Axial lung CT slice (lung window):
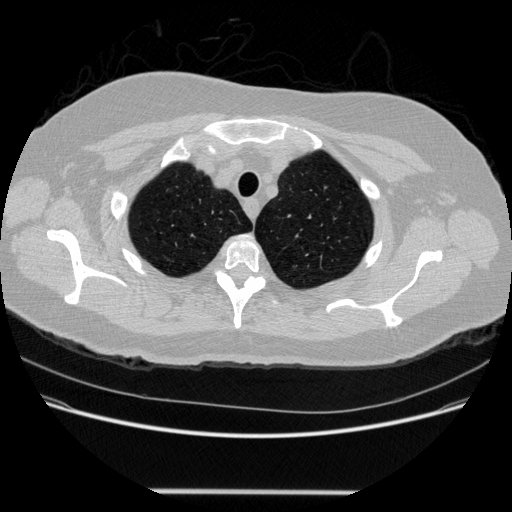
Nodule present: no